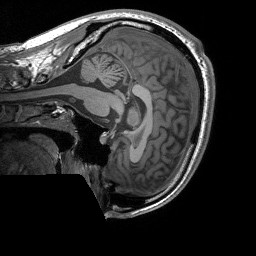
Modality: T1w
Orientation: sagittal
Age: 29
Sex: male
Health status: healthy
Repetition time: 1.9 s
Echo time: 0.00252 s